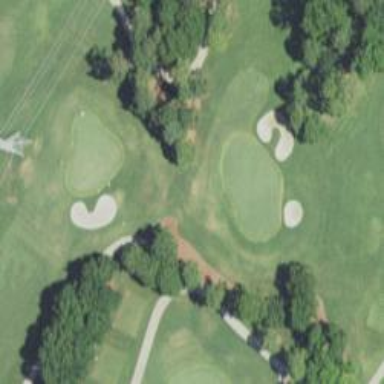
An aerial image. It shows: View of golf hole.